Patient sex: M
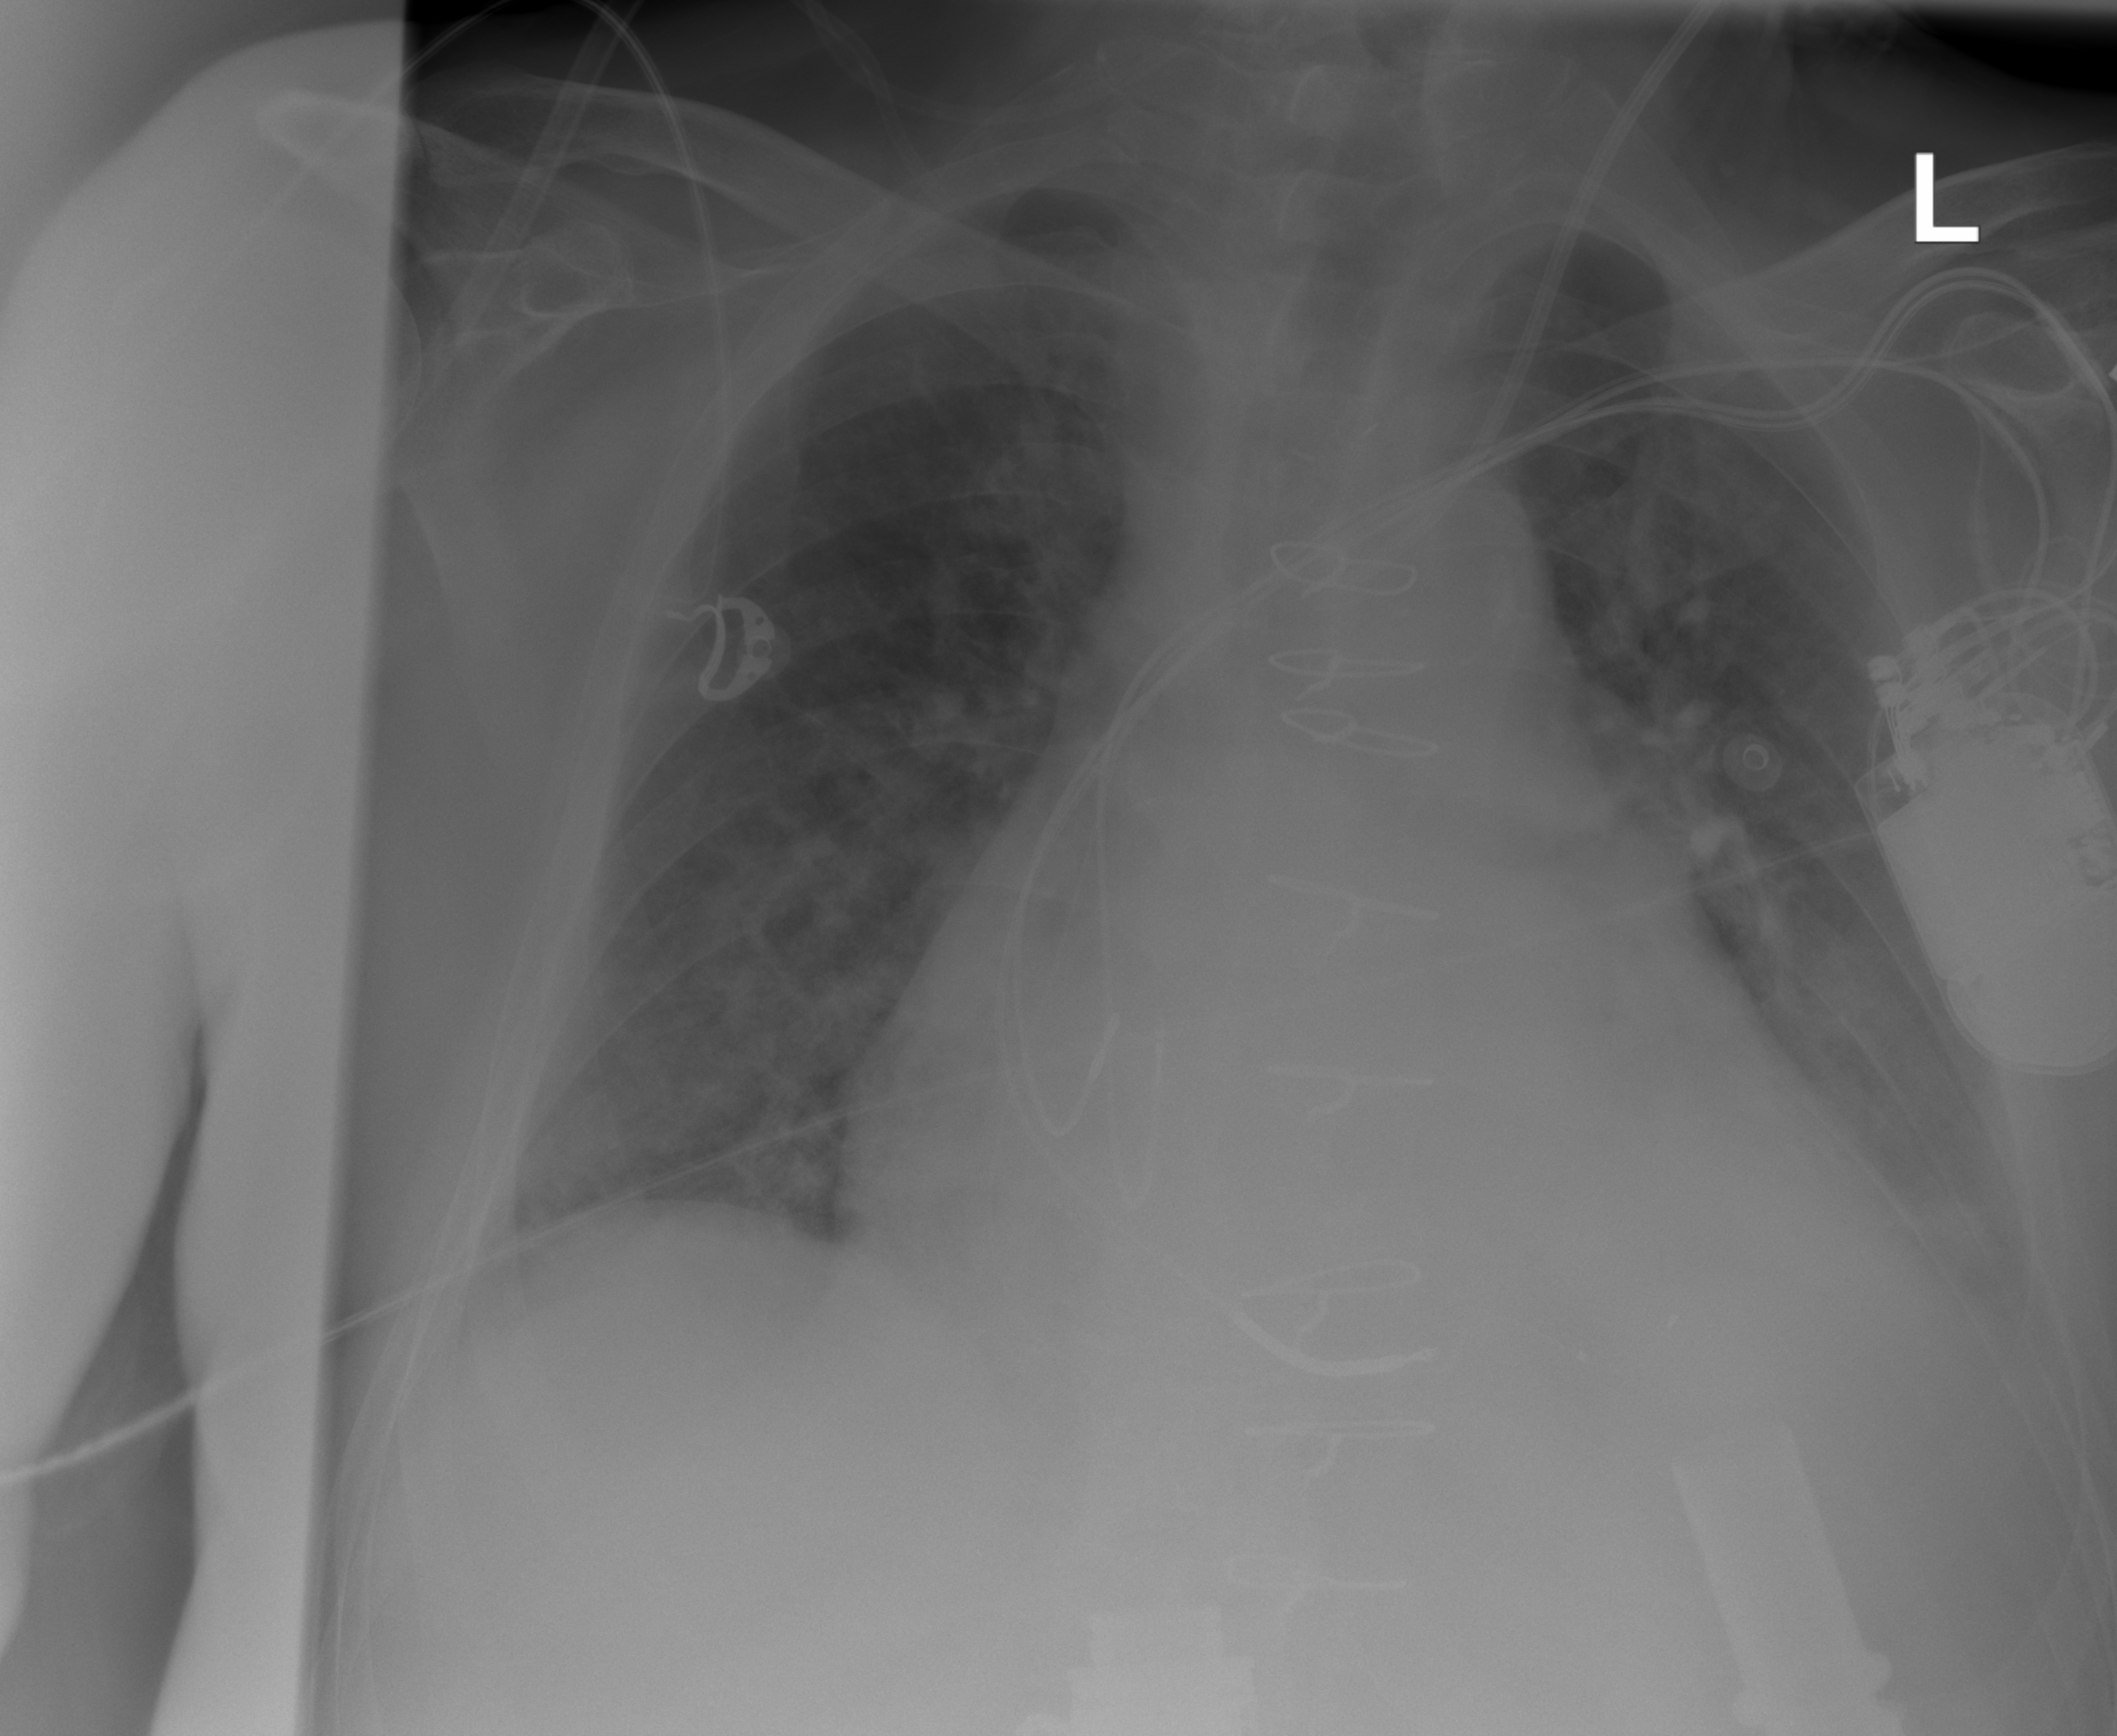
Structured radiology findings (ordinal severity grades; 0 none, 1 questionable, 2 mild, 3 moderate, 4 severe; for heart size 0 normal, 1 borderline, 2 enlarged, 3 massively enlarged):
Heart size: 3
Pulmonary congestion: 2
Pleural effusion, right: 2
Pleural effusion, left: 2
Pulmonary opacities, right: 1
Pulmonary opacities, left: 1
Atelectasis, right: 2
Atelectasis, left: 2